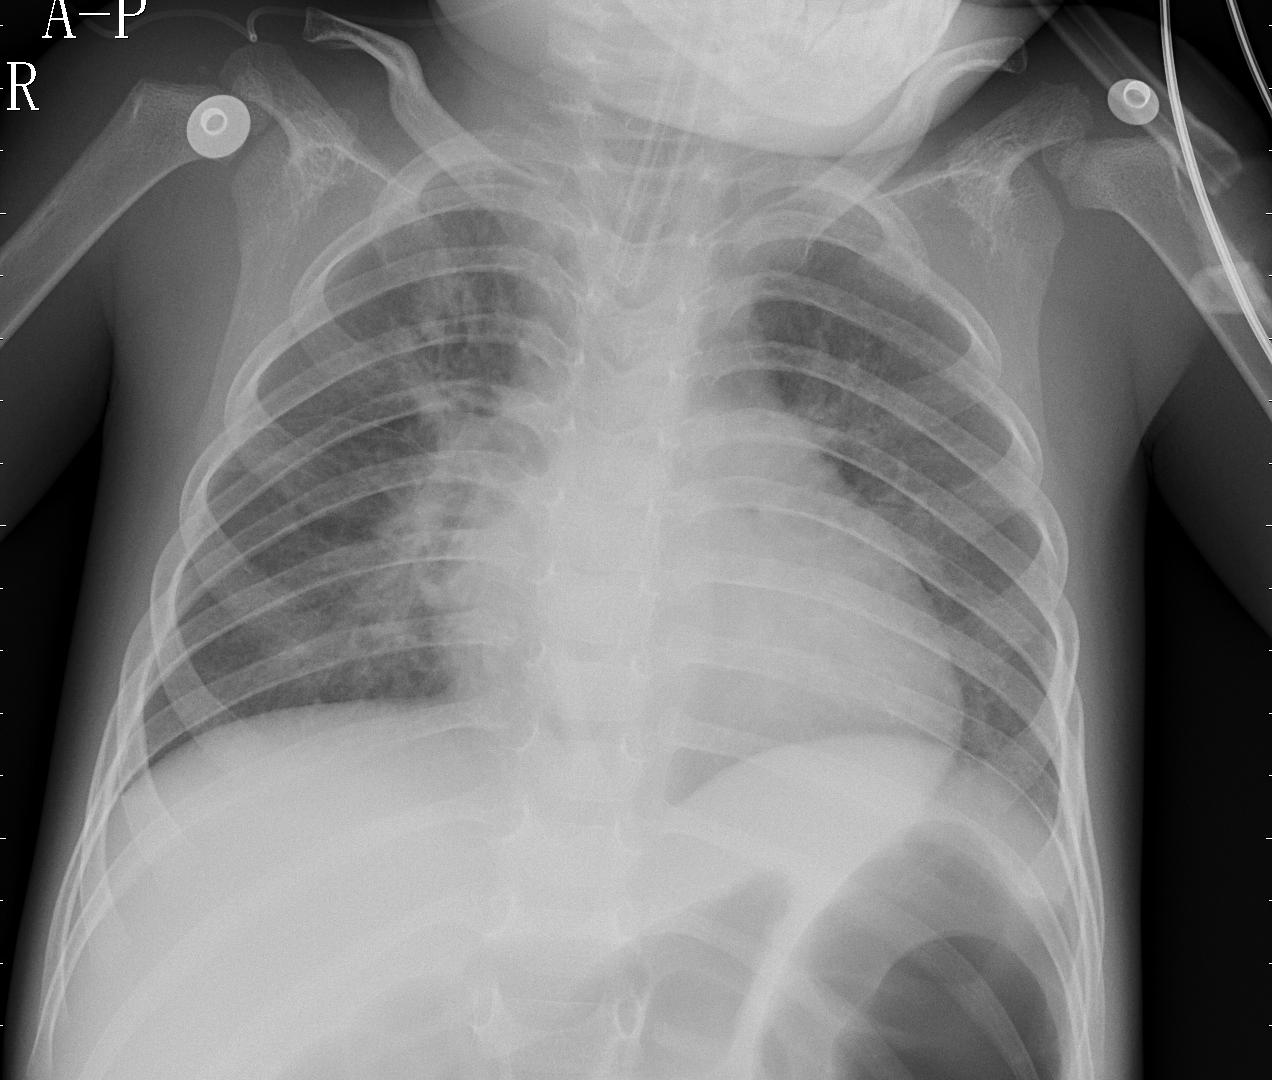
Diagnosis: PNEUMONIA